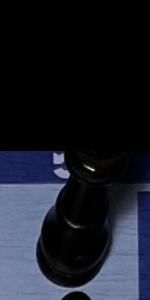
Label: King_Black